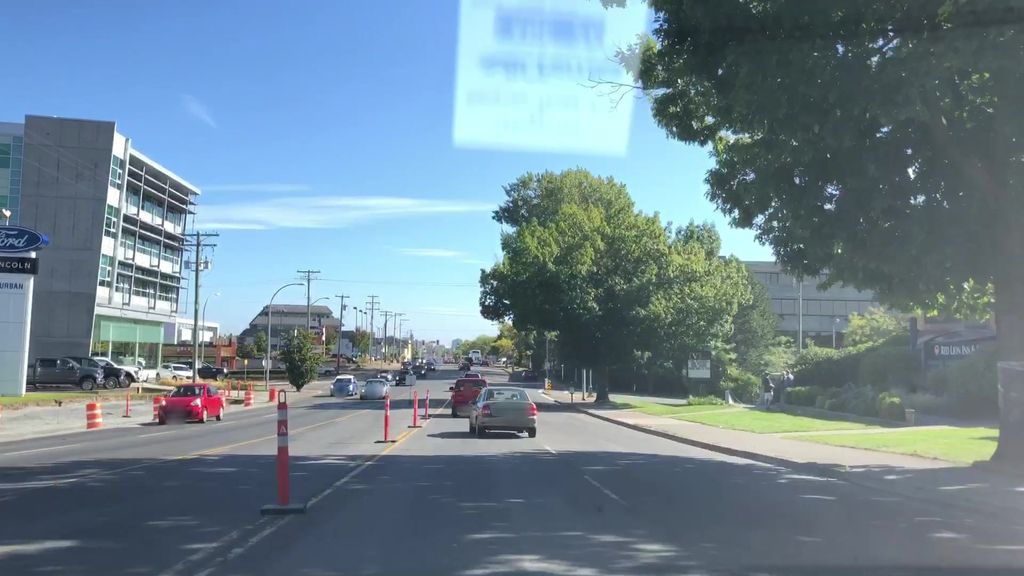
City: victoria